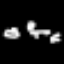
Label: diamond